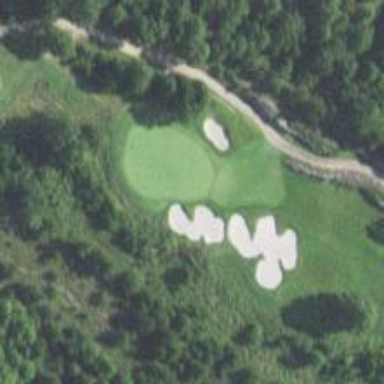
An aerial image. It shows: View of golf hole.